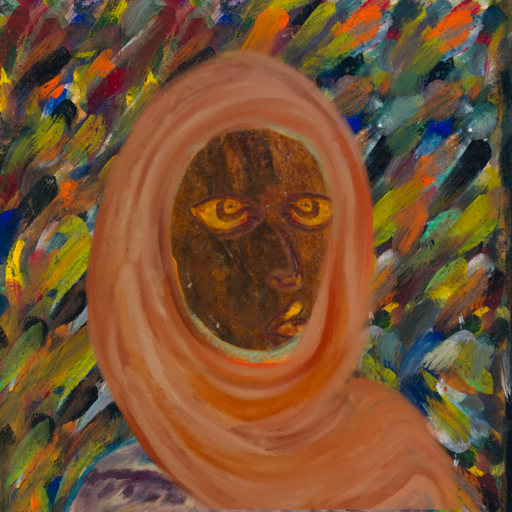
Background: An_Impression, Head And Neck Side: Mosgoul, Face Side: Comrade, Bust: HillGirl, Hair Side: Sisters, Head Accessory: Pious_Lady_Scarf, Second Necklace: Blank, Necklace: Blank, Baby: Blank